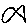
Label: fish